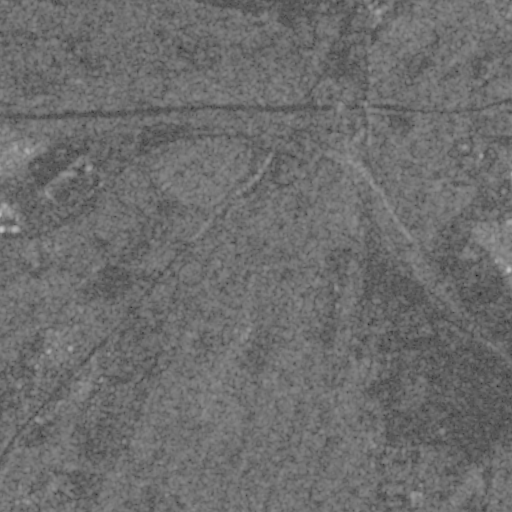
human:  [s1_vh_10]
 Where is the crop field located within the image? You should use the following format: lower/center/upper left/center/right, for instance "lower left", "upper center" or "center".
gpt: The crop field is located in the upper right of the image.
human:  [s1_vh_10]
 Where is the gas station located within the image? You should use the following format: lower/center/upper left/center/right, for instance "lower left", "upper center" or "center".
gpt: The gas station is located in the center left of the image.
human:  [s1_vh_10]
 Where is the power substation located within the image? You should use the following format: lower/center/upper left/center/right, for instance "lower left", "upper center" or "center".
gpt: The power substation is located in the center right of the image.
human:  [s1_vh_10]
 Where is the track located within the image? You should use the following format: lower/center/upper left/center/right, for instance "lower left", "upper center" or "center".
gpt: There is no track in the image.

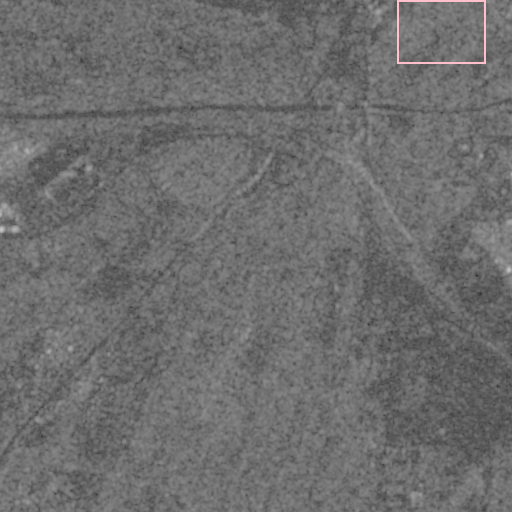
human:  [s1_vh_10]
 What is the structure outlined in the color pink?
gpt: The structure outlined in pink is a crop field.
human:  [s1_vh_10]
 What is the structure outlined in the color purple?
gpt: There is no purple outline.